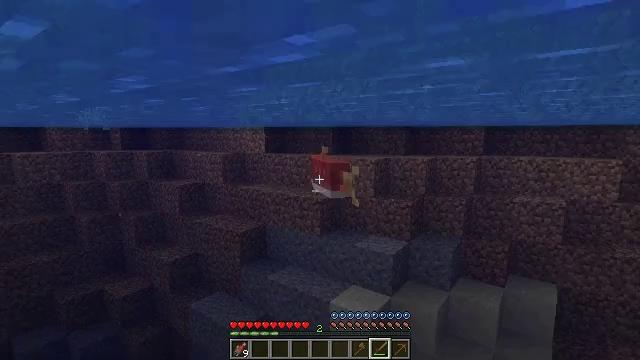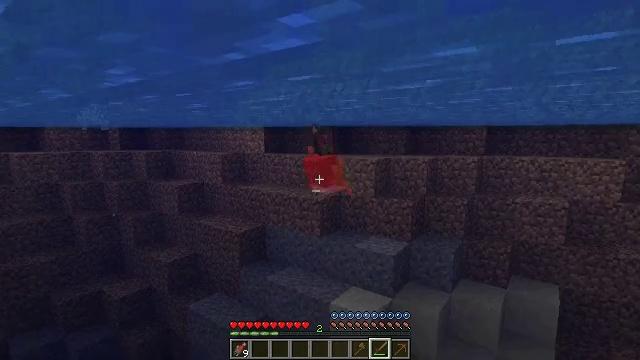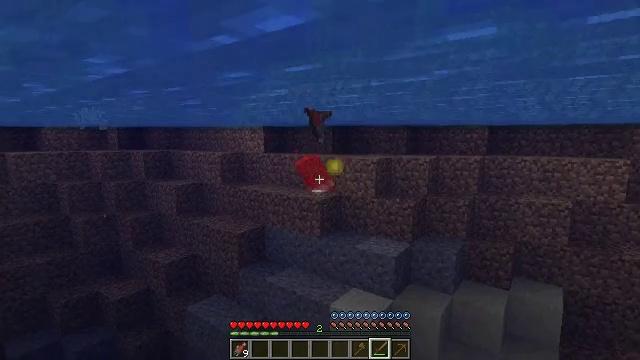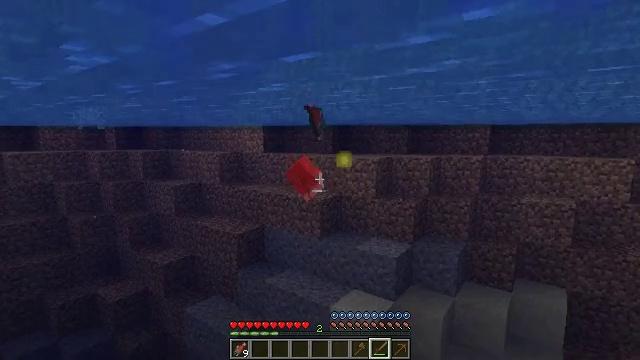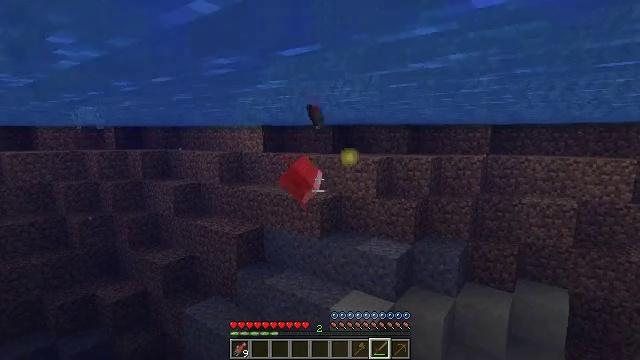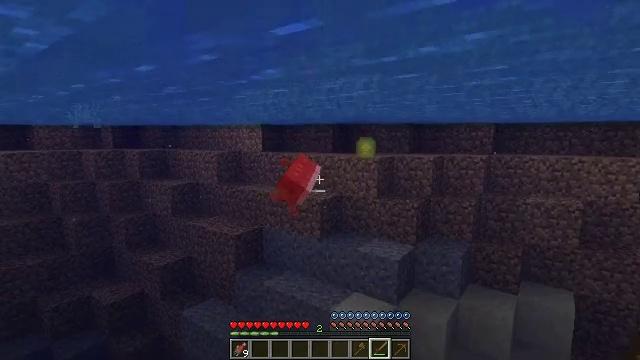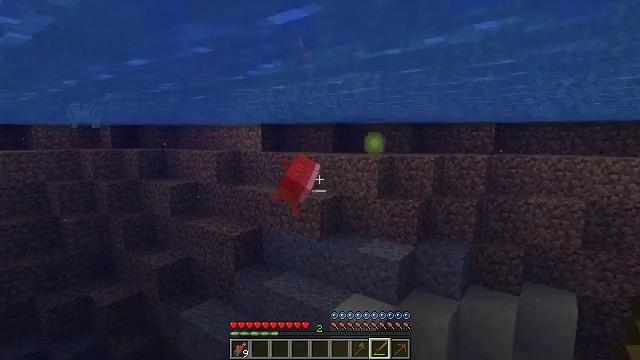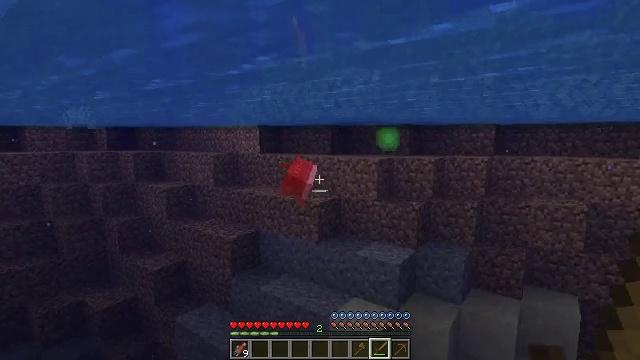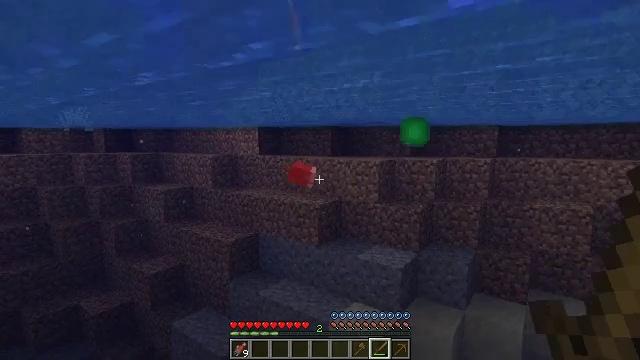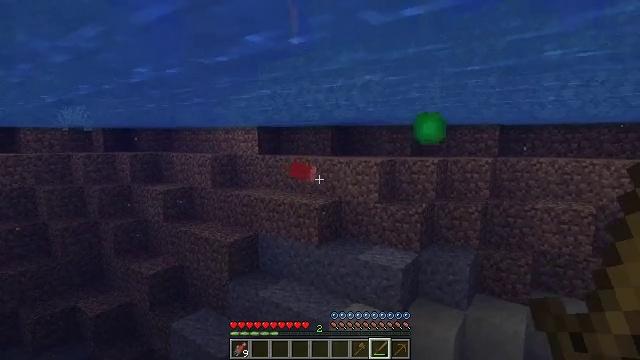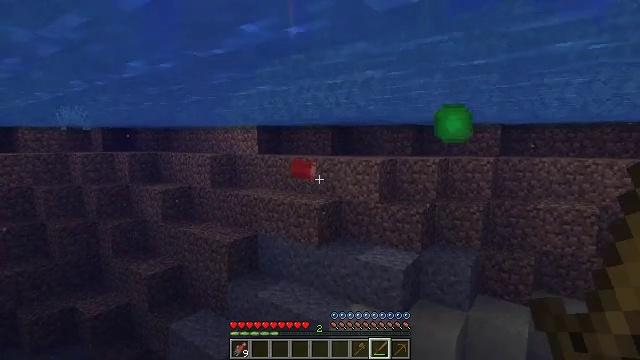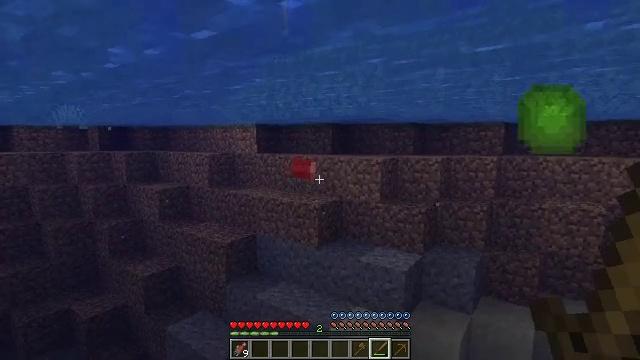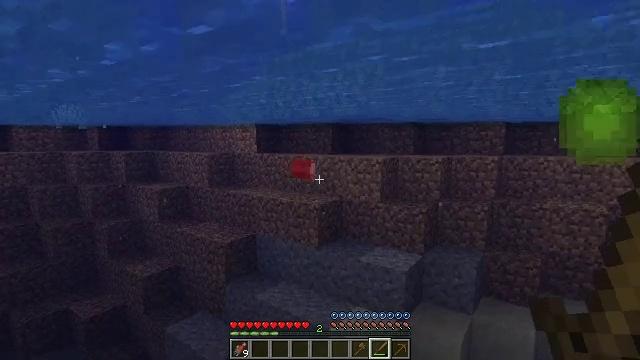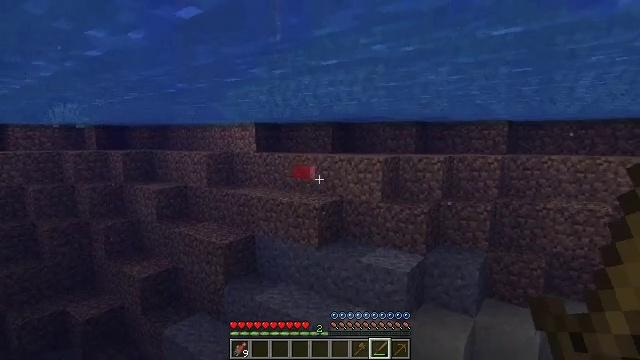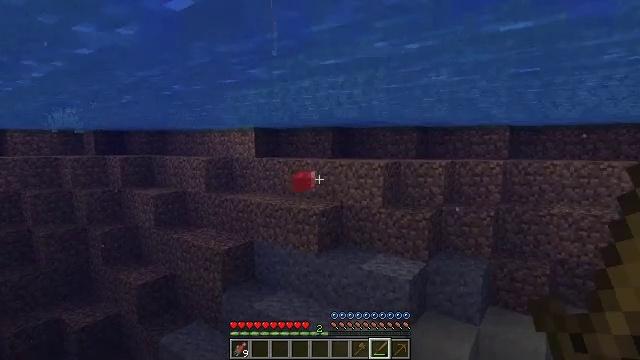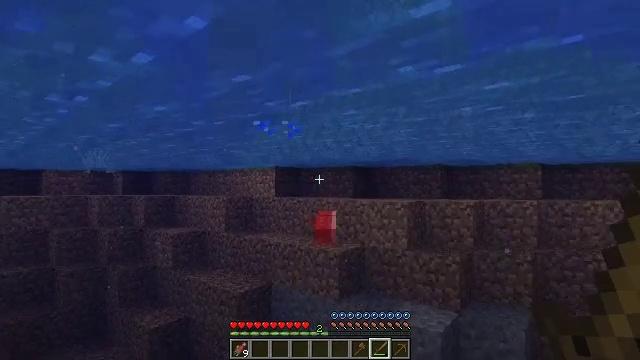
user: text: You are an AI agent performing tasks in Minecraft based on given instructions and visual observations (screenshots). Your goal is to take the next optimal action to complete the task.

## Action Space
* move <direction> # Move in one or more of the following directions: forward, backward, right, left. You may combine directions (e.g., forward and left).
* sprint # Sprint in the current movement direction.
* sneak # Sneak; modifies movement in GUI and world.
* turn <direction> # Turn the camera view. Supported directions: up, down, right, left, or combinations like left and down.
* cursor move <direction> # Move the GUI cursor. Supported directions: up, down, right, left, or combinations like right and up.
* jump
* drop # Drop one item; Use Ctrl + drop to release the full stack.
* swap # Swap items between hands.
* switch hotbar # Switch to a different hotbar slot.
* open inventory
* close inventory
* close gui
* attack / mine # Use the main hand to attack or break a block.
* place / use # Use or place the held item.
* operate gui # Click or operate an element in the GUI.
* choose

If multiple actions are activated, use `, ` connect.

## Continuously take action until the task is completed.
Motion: motion action
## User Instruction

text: Gather sand from the desert.
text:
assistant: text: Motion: move forward
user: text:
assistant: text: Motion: move forward
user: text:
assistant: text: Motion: move forward
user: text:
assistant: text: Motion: move forward
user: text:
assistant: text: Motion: move forward
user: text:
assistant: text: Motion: move forward
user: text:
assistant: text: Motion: move forward
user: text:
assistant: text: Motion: move forward
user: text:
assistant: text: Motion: move forward
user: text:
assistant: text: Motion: move forward
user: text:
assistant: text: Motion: move forward
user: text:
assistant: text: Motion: move forward
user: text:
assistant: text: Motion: move forward
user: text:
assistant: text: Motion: move forward, turn up
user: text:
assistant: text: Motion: move forward, turn left and up
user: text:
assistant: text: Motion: move forward, turn left and up
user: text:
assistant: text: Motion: move forward, turn up
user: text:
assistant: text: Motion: move forward
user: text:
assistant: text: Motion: move forward
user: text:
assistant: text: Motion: move forward
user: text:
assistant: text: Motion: move forward
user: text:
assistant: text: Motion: move forward
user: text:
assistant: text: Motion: move forward
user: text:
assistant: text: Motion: move forward
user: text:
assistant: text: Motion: move forward
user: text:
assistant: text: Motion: move forward
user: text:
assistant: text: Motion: move forward
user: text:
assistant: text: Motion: move forward, turn down
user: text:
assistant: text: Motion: move forward, turn right and down
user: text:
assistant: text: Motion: move forward, turn right and down